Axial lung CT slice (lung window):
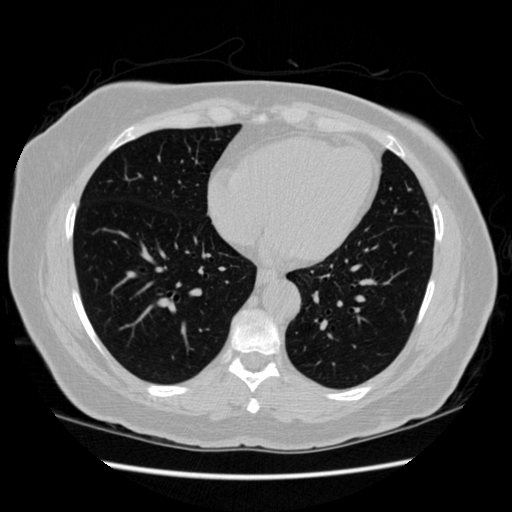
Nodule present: no